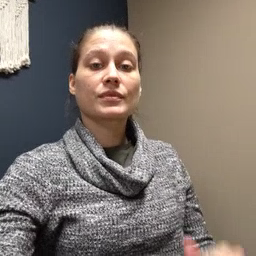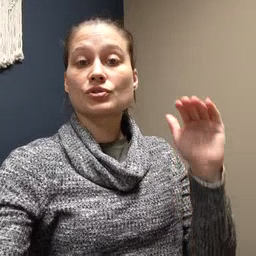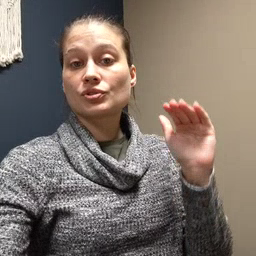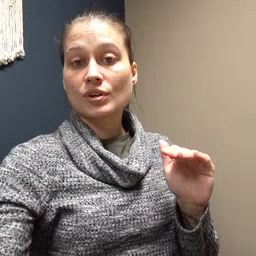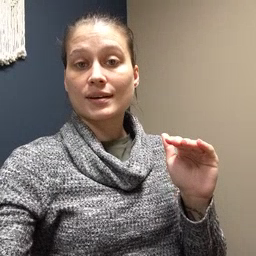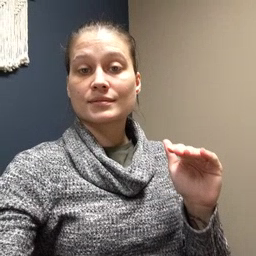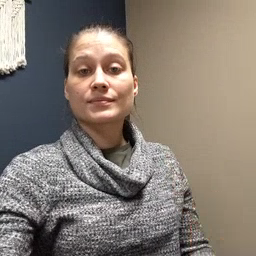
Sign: child